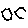
Label: hexagon